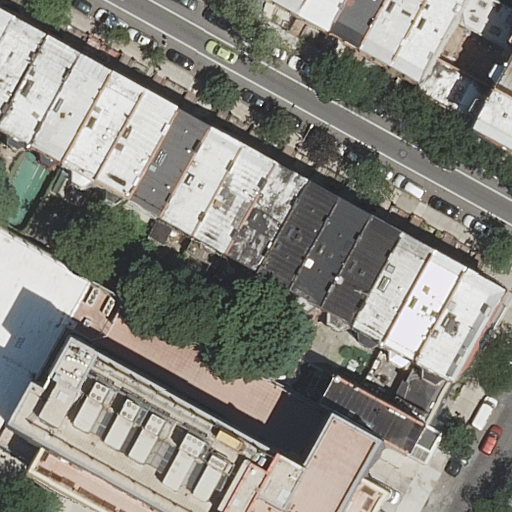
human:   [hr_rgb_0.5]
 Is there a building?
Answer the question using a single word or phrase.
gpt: yes

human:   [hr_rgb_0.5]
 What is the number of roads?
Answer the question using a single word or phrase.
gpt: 2

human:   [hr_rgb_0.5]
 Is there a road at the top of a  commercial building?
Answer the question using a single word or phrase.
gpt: no

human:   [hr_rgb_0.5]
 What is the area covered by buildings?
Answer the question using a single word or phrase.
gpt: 5780m2

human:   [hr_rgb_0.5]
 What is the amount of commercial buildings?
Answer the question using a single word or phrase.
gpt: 0

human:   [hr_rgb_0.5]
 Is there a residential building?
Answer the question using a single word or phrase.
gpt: yes

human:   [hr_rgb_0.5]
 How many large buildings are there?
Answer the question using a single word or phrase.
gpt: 1

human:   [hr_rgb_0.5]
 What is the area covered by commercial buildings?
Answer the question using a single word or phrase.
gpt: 0m2

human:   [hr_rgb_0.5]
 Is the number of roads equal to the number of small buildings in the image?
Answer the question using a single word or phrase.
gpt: no

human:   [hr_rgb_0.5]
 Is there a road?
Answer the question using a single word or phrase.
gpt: yes

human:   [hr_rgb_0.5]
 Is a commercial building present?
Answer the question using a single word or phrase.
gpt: no

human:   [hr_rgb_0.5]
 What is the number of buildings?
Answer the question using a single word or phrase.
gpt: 28

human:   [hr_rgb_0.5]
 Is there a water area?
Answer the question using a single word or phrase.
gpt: no

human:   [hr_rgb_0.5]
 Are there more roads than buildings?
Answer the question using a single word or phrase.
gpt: no

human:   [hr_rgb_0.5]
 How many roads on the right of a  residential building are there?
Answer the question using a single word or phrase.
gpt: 2

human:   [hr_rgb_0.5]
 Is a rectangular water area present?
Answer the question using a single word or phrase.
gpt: no

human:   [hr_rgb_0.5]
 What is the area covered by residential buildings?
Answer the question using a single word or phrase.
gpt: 5780m2

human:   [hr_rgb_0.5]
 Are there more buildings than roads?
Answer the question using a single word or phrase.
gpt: yes

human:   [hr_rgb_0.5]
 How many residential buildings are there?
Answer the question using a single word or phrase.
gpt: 28

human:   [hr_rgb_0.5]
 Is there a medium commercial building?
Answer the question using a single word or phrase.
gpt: no

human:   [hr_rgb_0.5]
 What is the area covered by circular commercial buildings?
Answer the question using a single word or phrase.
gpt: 0m2

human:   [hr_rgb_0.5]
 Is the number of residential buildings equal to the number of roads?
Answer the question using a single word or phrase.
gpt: no

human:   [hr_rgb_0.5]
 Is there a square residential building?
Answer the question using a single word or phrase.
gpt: no

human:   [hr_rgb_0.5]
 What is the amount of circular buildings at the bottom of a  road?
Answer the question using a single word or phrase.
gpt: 0

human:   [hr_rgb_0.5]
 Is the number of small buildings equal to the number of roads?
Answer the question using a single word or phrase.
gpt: no

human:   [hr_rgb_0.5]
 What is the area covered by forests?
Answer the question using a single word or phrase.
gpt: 0m2

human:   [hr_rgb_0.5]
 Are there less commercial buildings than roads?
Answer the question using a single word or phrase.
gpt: yes

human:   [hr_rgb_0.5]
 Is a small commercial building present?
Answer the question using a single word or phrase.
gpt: no

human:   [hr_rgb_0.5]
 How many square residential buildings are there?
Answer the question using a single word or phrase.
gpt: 0

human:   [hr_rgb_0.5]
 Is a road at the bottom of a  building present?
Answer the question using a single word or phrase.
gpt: yes

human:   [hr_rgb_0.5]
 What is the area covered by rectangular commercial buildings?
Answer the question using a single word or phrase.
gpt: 0m2

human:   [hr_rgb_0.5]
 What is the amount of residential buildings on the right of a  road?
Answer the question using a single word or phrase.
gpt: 10

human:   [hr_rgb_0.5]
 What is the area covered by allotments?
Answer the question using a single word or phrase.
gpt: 0m2

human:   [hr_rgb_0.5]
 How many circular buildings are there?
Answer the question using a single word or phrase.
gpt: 0

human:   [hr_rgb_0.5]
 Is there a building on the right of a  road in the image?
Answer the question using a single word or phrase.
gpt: yes

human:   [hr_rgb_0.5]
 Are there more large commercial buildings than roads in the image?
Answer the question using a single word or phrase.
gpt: no

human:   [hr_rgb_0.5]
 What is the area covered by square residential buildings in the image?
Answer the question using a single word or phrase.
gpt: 0m2

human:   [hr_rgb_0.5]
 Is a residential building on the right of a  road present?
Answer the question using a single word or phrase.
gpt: yes

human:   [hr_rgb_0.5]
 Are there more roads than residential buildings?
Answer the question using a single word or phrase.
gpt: no

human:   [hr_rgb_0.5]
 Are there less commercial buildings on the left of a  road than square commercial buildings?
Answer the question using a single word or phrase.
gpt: no

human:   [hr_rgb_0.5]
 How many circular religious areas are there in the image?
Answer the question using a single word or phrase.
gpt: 0

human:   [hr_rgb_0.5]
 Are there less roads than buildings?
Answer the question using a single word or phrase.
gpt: yes

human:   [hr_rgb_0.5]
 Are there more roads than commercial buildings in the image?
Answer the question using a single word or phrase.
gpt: yes

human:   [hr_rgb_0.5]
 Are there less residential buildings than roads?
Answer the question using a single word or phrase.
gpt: no

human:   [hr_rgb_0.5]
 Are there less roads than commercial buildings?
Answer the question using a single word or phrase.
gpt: no

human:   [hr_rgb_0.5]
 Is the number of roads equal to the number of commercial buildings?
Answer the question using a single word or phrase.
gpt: no

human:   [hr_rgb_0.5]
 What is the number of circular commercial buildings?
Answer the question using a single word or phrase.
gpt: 0

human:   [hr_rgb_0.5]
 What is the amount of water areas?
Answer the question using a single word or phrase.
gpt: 0

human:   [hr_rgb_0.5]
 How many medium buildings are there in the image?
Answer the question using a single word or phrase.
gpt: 19

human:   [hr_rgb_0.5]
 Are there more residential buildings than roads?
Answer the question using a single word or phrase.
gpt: yes

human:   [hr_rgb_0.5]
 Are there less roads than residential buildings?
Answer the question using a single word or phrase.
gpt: yes

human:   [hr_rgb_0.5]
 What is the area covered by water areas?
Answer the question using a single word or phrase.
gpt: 0m2

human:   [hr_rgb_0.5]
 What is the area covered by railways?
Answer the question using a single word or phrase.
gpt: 0m2

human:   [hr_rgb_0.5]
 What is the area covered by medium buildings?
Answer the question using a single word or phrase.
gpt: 3139m2

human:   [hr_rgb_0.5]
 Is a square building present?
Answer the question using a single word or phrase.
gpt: no

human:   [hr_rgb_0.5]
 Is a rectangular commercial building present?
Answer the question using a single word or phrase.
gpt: no

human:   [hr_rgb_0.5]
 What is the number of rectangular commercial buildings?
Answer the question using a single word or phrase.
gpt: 0

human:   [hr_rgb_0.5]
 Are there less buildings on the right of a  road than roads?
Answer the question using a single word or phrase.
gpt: no

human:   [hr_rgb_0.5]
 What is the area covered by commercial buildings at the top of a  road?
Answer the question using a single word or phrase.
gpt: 0m2

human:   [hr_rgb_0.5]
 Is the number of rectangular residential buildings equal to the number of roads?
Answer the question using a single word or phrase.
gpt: no

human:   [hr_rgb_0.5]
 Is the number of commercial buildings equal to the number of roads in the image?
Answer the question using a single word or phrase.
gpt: no

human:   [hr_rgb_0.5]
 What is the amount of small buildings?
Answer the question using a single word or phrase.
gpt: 8

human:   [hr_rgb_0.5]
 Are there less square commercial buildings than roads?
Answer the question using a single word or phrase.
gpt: yes

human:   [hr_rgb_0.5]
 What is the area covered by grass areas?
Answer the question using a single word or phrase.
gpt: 0m2